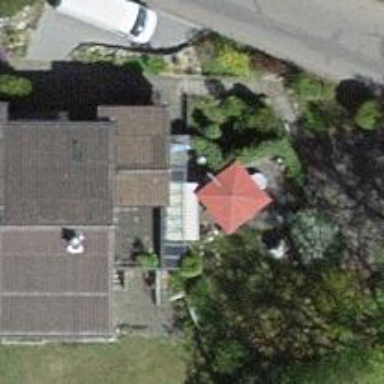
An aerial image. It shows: Garage.